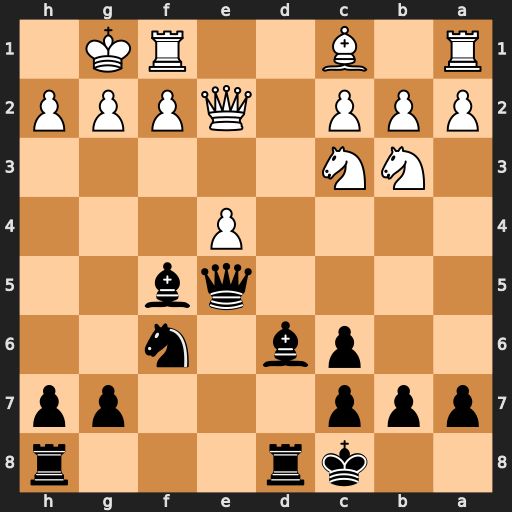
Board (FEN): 2kr3r/ppp3pp/2pb1n2/4qb2/4P3/1NN5/PPP1QPPP/R1B2RK1
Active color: b
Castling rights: -
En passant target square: -
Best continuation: Qxh2#